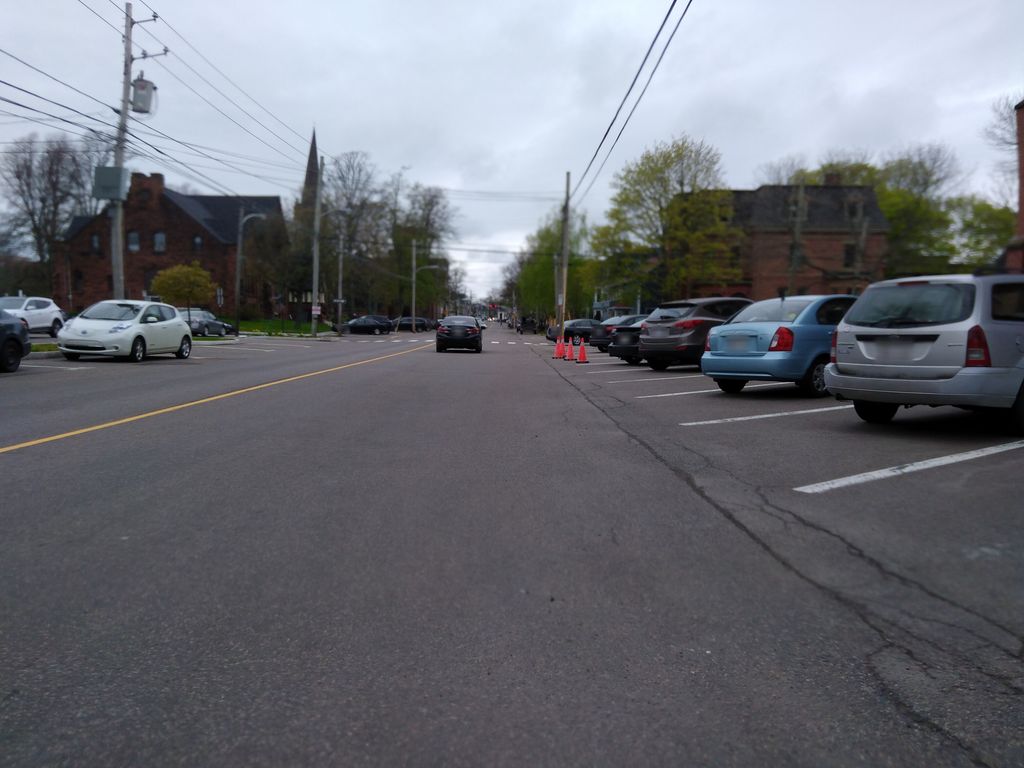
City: charlottetown